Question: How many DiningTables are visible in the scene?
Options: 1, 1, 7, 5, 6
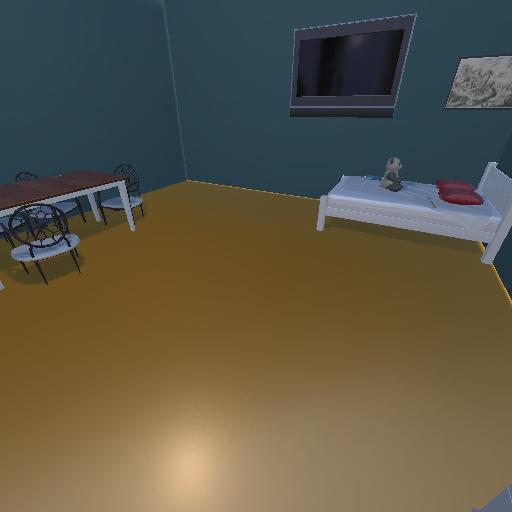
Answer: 1